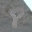
Label: 8